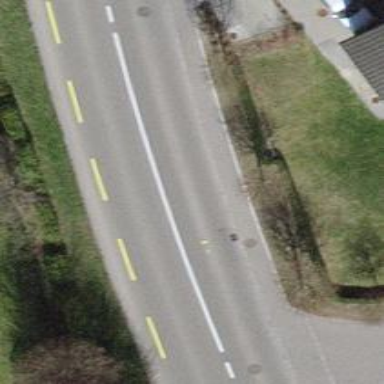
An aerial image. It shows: Asphalt road with primary designation. There is cycle track on the left side and sidewalk.